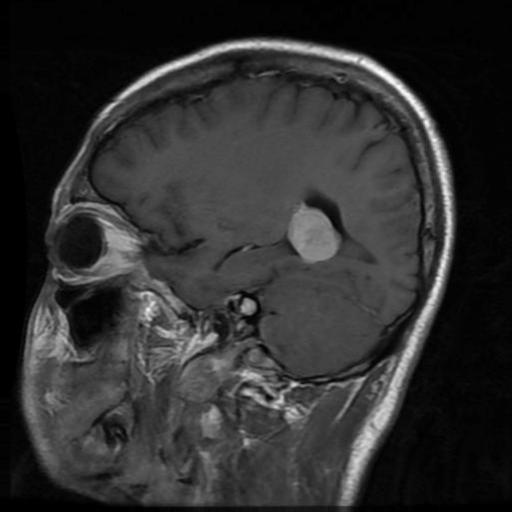
Label: meningioma